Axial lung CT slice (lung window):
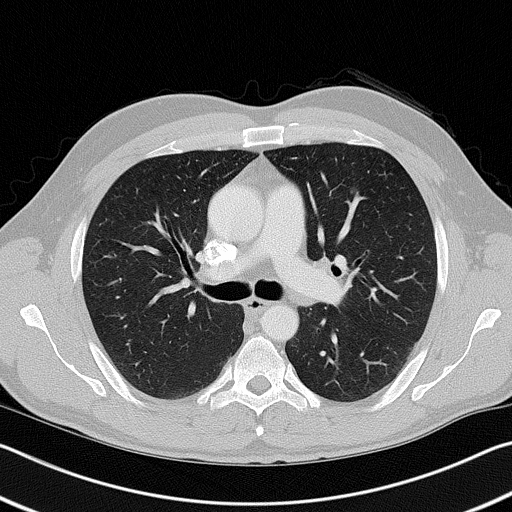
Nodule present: no